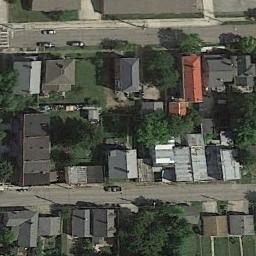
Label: medium_residential